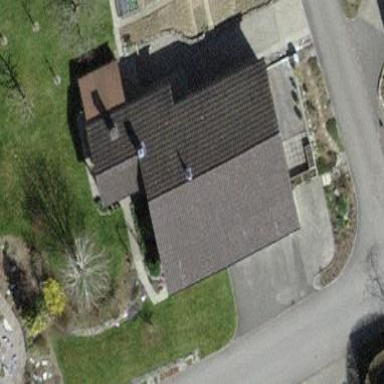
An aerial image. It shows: Building with tile roof.